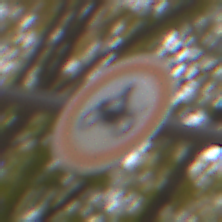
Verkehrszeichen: VerbotKraftraeder
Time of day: Midday
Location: Outdoor (Nature)
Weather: Overcast
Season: NotSpecified
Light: Natural